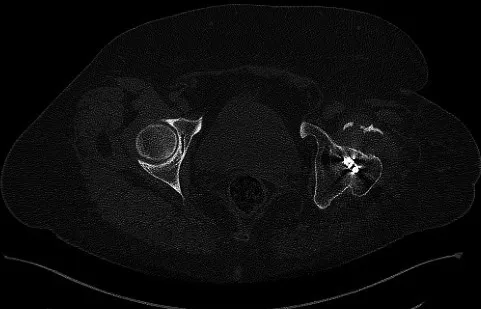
Preoperative CT-scan.
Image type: radiology (ct)